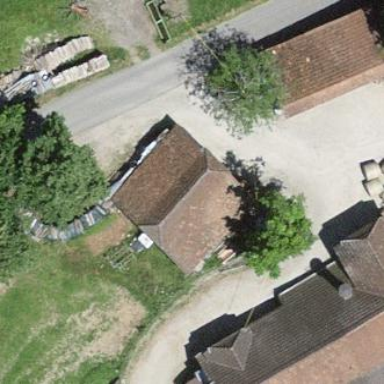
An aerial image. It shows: Rural barn.